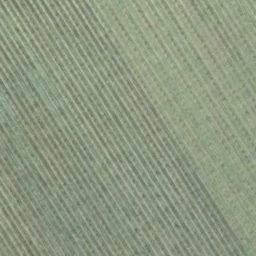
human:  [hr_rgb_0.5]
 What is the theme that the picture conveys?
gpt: farmland